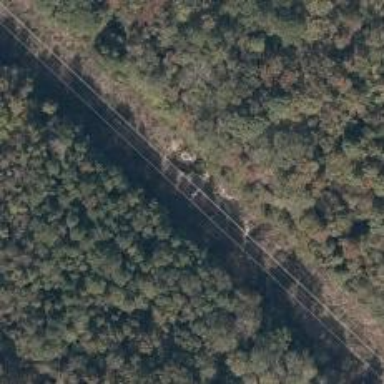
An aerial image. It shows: Power pole.